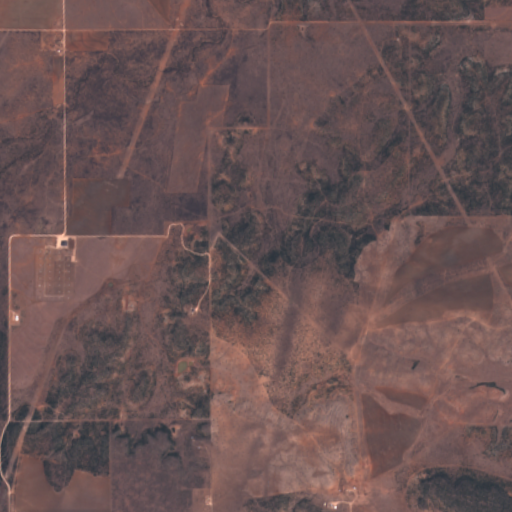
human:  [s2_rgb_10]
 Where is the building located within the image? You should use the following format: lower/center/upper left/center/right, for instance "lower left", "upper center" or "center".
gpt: The building is located in the lower center of the image.
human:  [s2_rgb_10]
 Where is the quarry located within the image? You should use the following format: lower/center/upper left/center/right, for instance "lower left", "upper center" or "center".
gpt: There is no quarry in the image.